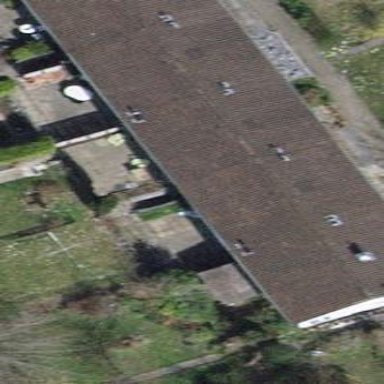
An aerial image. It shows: House with pitched roof.